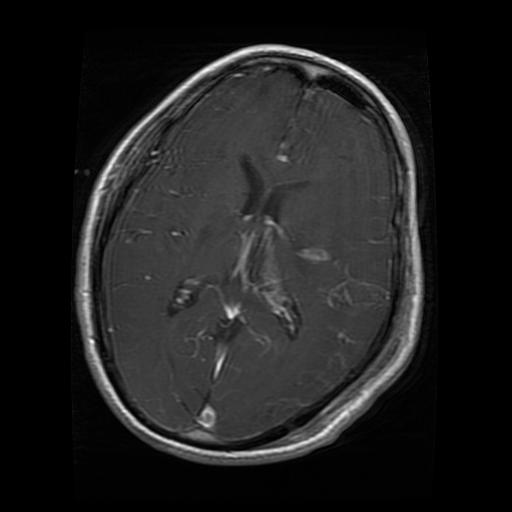
Label: glioma